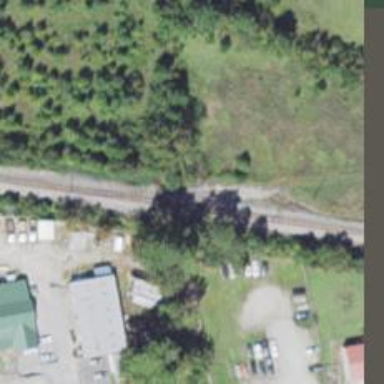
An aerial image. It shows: Disused railway spur service.